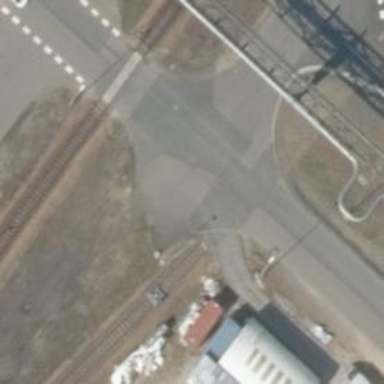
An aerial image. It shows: Abandoned railway yard.